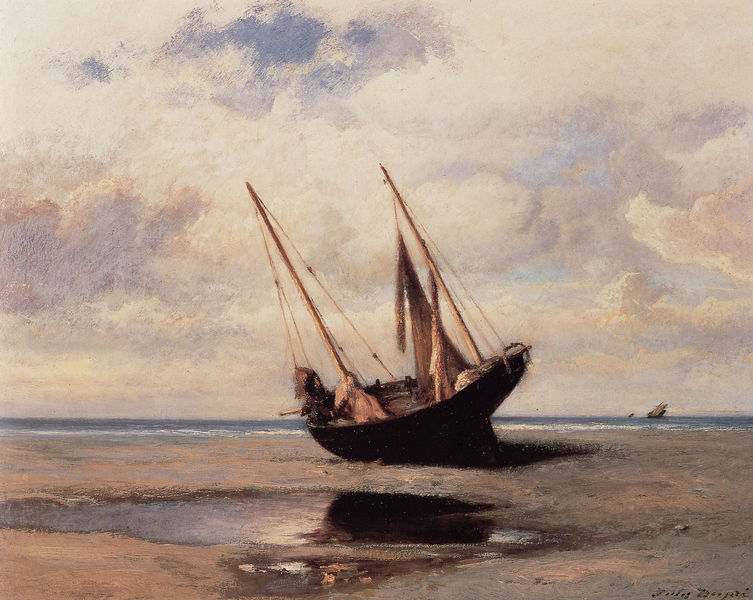
Titel: Bateau de pêche sur la greve, Fischerboot auf dem Strand
Künstler: Jules Dupré
Standort: Norfolk (Virginia)
Institution: The Chrysler Museum
Schlagwörter: blau, gemälde, himmel, mann, meer, schatten, wasser, weiß, wolken, landschaft, sand, see, ufer, braun, licht, schwarz, rot, wolke, beige, malerei, signatur, öl, ferne, horizont, spiegelung, weite, wind, einsam, gewässer, boot, boote, kahn, bewölkt, pfütze, schiff, schiffe, segel, segelboot, segelschiffe, strand, liegen, mast, segelschiff, trocken, leer, verlassen, lila, violett, masten, friedrich, romantik, sandbank, schaum, ölgemälde, brandung, schiffbruch, seestück, seile, stürmisch, untergang, wetter, blue, oil, people, white, black, empty, gray, painting, woman, widerschein, glanz, reflection, brown, reflexion, segelboote, takelage, taue, ebbe, fischerboot, watt, wei0, quer, kiel, lache, cloud, clouds, sky, wrack, tonig, boat, lake, landscape, ocean, orange, sea, ship, shore, water, waves, horizon, impressionism, schief, leaning, adrift, beach, dead, gestrandet, rope, sail, seascape, shipwreck, wreck, flaute, zweimaster, art, wassser, schieflage, indianer, vessel, canoe, firmament, zerfetzt, caspar, pool, seaside, ships, impressionistic, blue sky, dry, shells, land, sailing, sails, wolken himmel, torn, tilt, peopl, sailboat, jolle, booot, gestrandetes schiff, versandet, dying, puddle, ebb, tide, alone, r, kein.sturm, chip, fisher, low tide, masts, marine, beached, wky, hull, desolate, ropes, damaged, stranded, abandoned, tattered, fishing boat, beech, surf, listing, skyscape, bost, tides, dingy, tidal, wrecked, stranded ship, aufgegeben, keel, capsized, beatch, tidal flat, wrecked ship, 흐림, 구름, 배, 바다, 죽음, 땅, 돛, 수평선, 웅덩이, 이상함, 조금해, shipreck, lamd